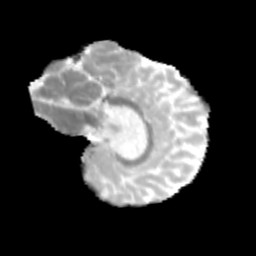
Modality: MD
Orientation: sagittal
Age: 12
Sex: male
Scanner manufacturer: siemens
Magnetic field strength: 3 T
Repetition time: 3.8 s
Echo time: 0.07 s